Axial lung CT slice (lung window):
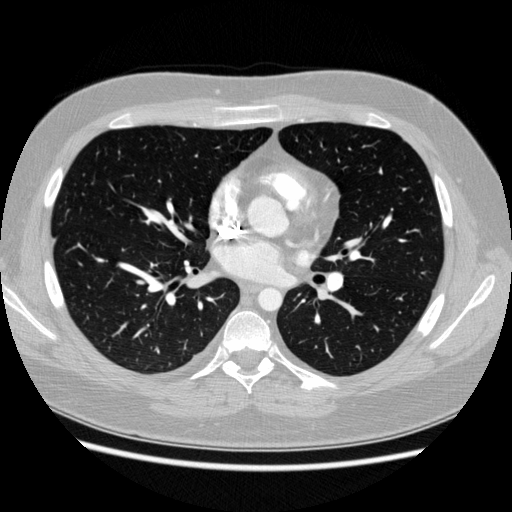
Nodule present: no